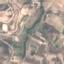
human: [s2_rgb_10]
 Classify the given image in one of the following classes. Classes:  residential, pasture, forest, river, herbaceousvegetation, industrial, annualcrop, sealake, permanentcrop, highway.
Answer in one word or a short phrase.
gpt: PermanentCrop